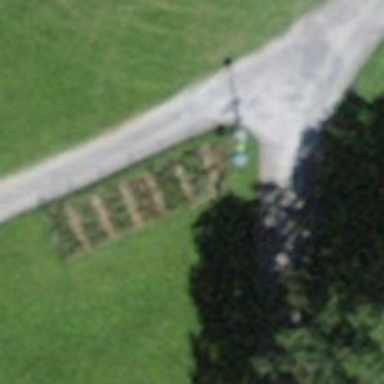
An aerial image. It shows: Playground featuring swings.